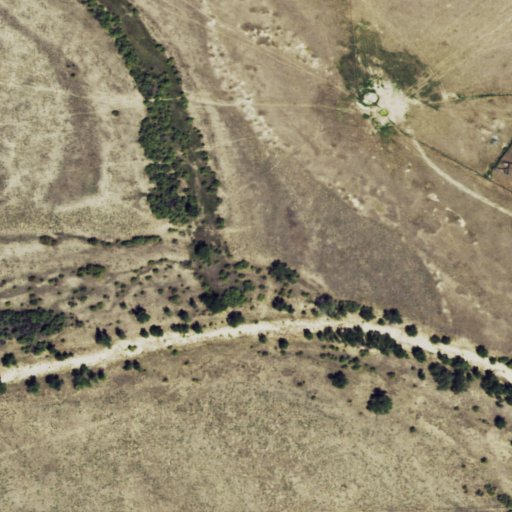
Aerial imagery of valley in Colorado named Stacy Lakes Draw containing grassland and shrub